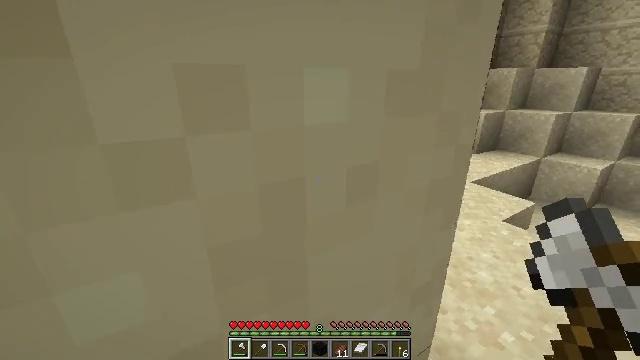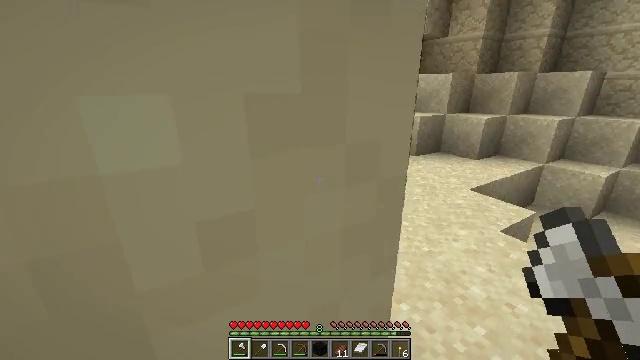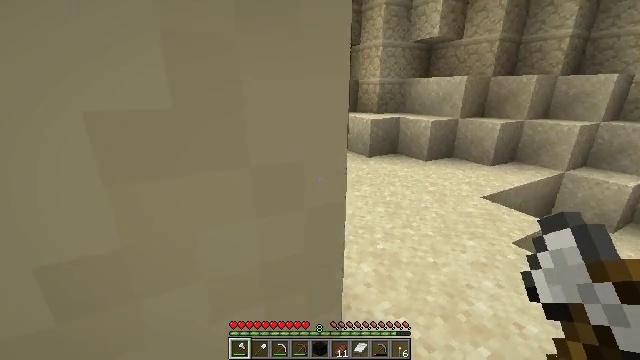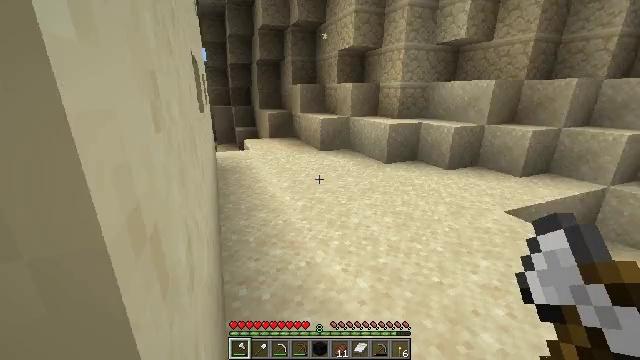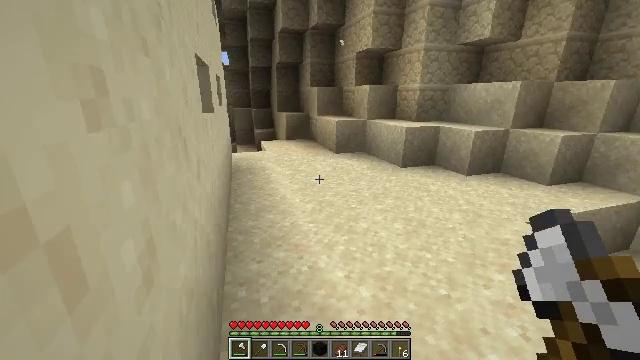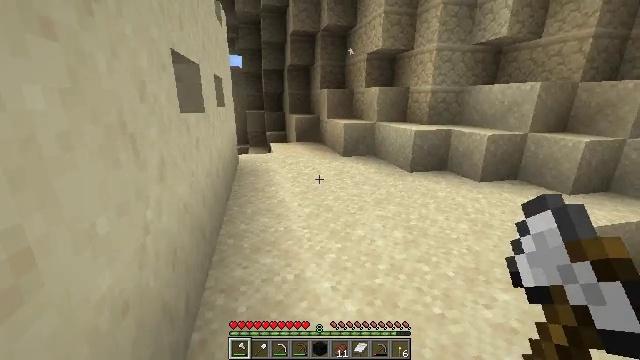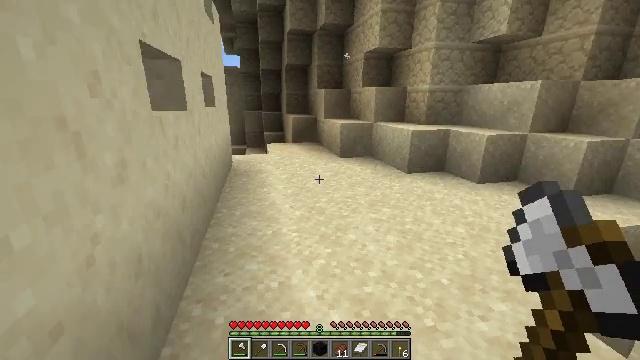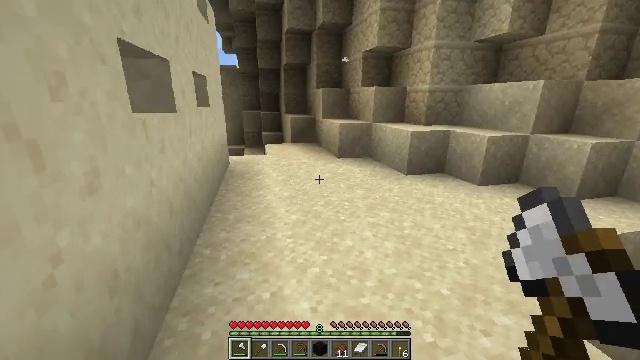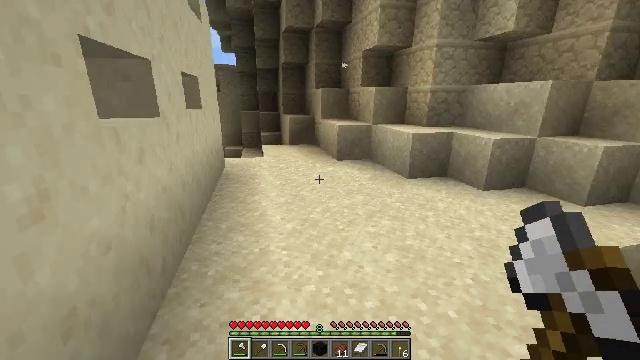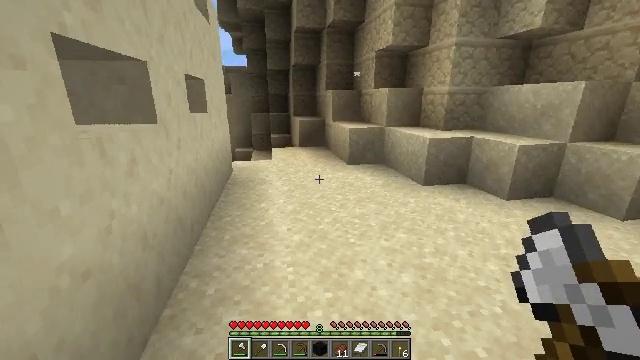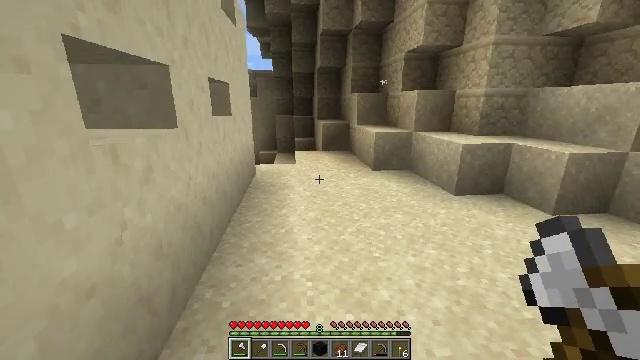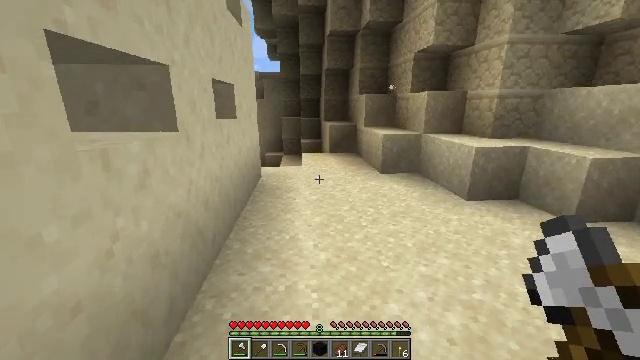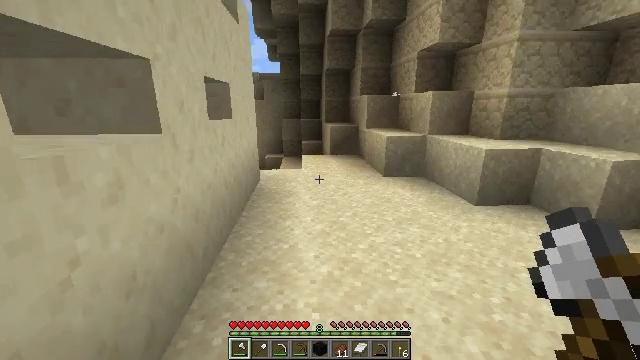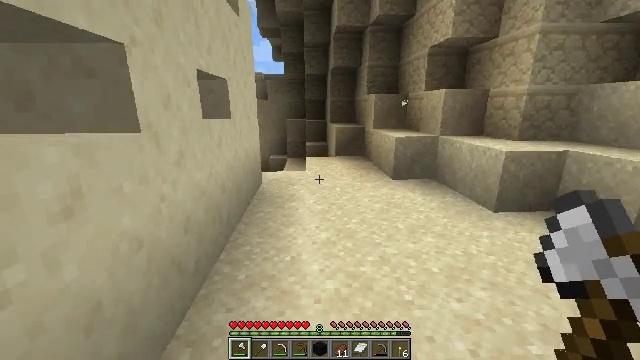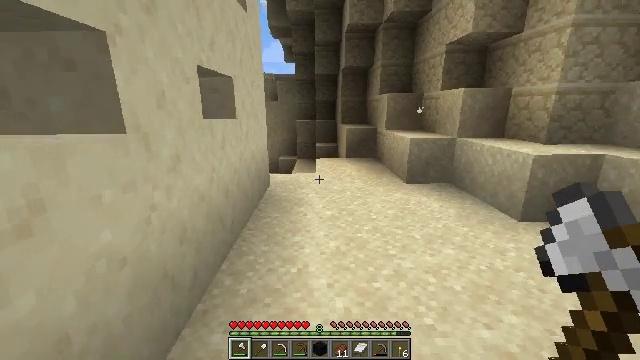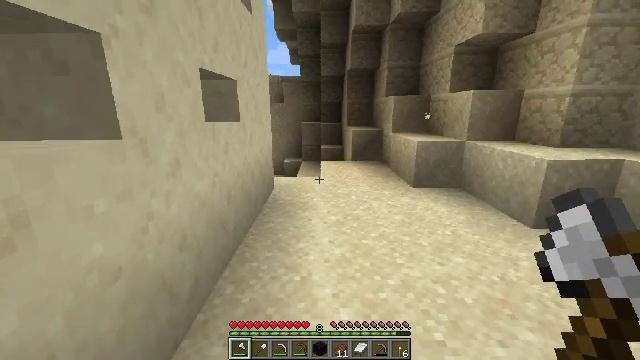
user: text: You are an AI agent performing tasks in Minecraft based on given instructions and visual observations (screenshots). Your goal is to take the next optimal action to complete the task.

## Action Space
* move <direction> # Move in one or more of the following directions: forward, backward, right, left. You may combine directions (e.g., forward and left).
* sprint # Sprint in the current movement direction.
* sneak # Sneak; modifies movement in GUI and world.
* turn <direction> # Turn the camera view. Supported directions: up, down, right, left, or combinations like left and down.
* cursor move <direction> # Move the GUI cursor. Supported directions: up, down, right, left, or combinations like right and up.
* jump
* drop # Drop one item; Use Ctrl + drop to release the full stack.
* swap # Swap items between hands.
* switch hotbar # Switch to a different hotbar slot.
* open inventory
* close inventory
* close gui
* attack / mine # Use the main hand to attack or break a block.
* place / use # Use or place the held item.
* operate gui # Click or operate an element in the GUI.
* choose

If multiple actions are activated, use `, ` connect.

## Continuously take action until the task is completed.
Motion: motion action
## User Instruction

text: Collect beetroots from the field.
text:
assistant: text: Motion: move forward and move right
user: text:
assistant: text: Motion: move forward and move right, turn left
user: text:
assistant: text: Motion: move forward and move right, turn left
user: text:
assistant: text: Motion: move forward and move right, turn left
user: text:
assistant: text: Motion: move forward and move right, turn left
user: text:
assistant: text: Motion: move forward
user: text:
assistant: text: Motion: move forward
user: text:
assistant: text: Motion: move forward
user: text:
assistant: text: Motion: move forward, turn left
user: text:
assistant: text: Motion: move forward, turn left
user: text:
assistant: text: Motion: move forward, turn left
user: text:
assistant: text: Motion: move forward
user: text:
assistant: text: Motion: move forward, turn left
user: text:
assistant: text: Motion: move forward, turn left
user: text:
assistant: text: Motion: move forward, turn left
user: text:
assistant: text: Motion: move forward
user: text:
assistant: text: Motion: move forward
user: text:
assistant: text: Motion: move forward
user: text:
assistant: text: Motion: no_op
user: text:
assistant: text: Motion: move forward
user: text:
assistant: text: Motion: move forward
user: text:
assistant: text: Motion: no_op
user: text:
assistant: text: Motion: no_op
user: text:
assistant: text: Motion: move forward
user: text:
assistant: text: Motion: move forward
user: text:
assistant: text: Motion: move forward
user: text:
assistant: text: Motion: move forward
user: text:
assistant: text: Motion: move forward
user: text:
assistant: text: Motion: move forward
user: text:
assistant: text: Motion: move forward